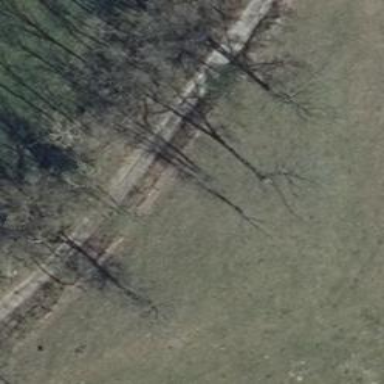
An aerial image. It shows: Sandy track with grade4 tracktype.